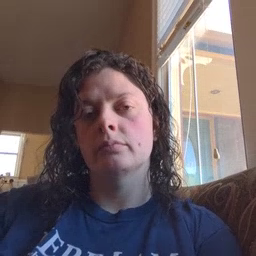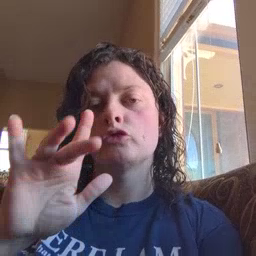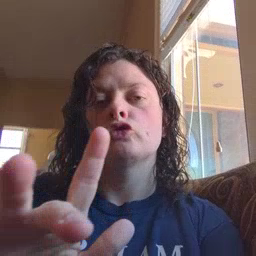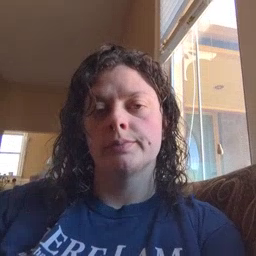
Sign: touch